Interaction volume radius: 5 \u00c5
Interaction volume height: 10 \u00c5
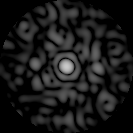
Disorder parameter: 0.8524